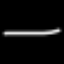
Label: line